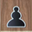
Piece: bP